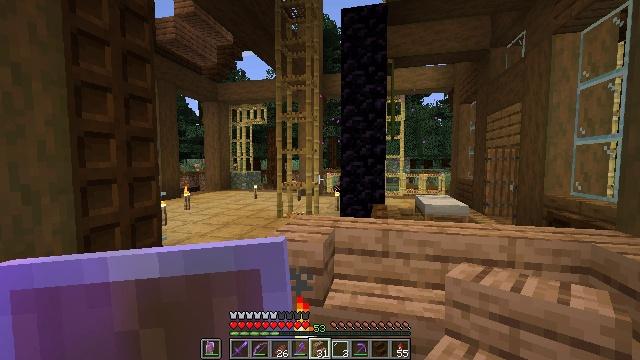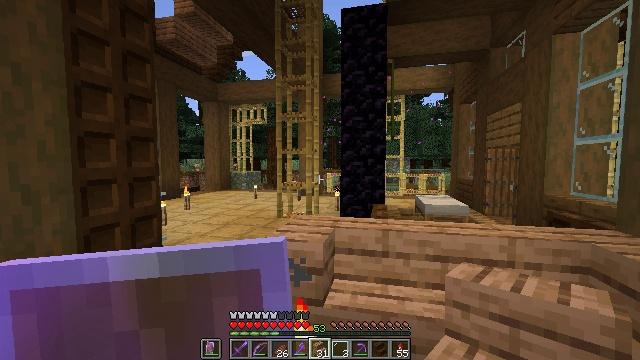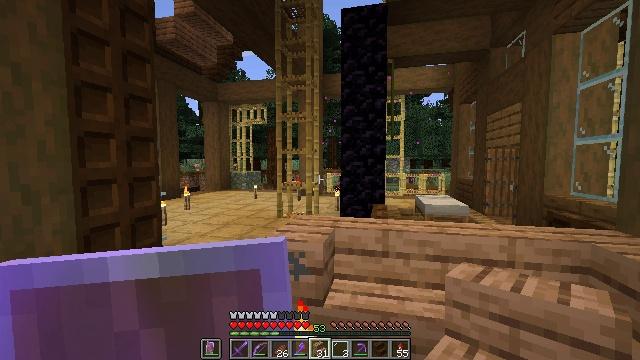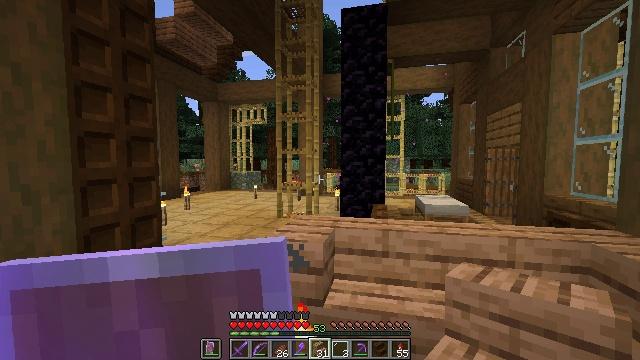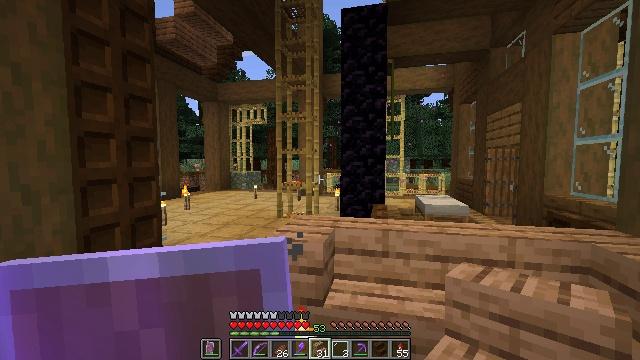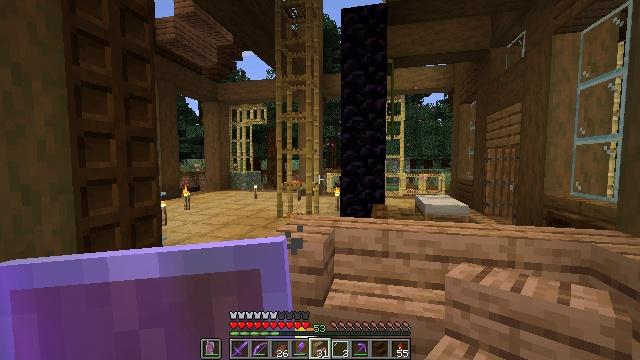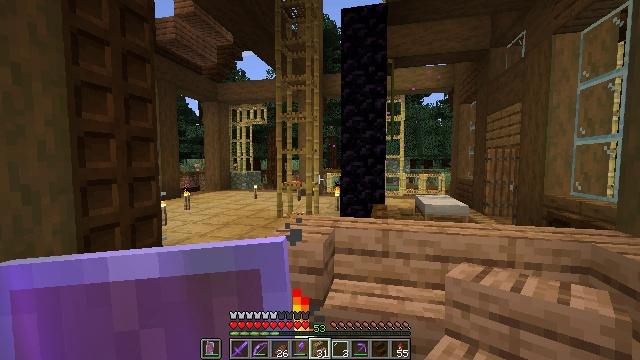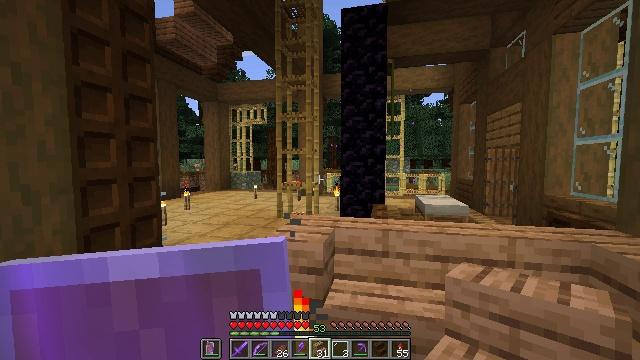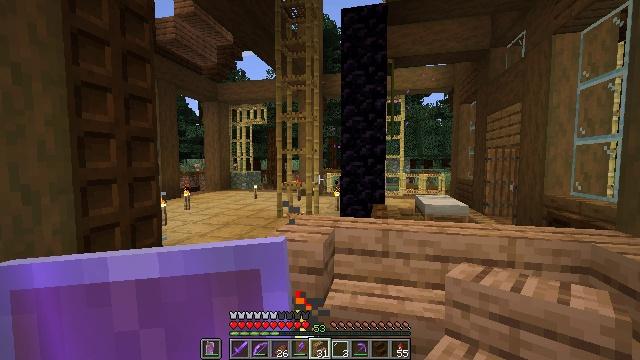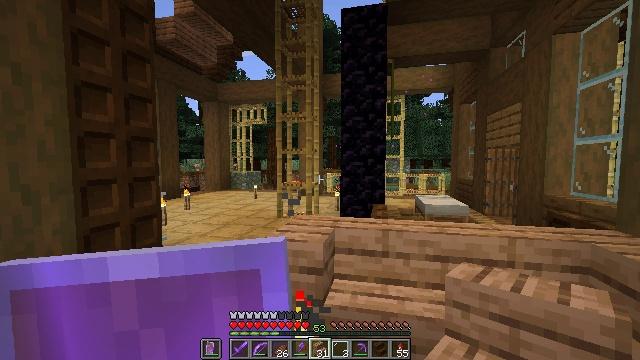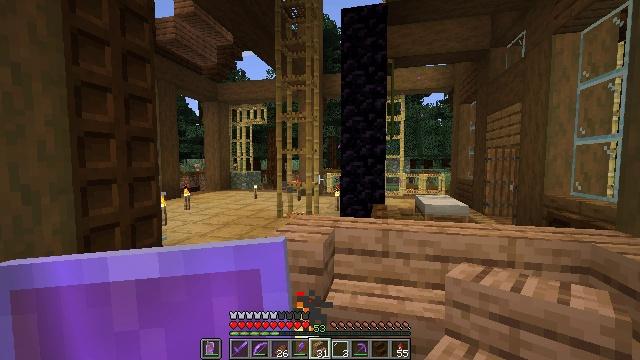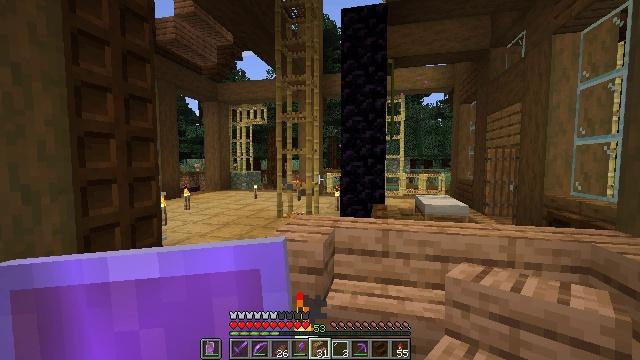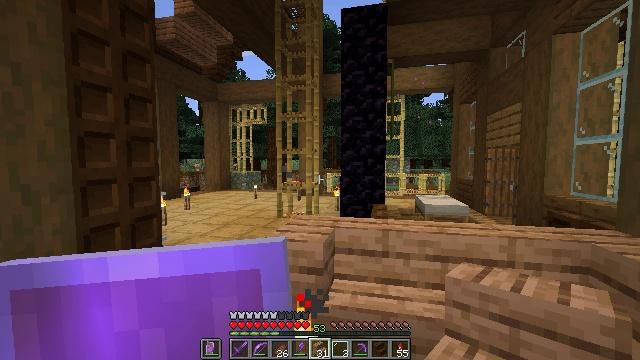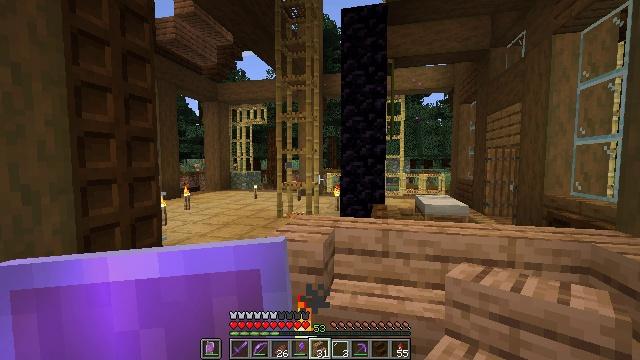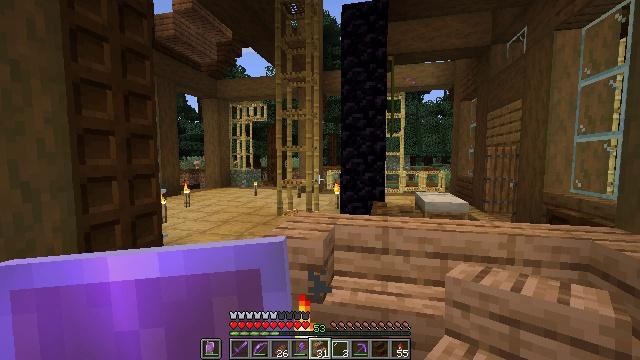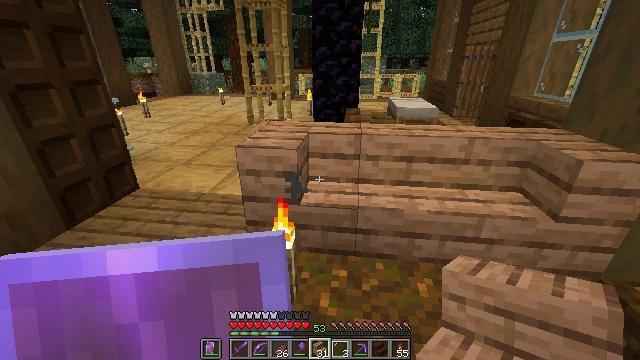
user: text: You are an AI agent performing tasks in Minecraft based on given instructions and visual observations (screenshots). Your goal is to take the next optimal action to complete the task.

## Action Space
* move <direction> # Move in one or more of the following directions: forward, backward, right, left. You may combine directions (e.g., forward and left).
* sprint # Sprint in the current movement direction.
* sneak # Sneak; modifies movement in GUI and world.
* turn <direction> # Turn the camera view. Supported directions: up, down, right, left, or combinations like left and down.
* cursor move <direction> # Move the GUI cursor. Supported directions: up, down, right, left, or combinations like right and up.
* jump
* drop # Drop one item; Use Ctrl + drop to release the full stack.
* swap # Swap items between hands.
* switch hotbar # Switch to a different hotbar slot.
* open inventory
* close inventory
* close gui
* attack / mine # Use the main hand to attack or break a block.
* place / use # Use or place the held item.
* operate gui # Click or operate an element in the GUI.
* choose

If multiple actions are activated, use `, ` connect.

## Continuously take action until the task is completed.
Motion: motion action
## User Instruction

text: Gather the jungle stairs to use elsewhere.
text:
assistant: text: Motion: no_op
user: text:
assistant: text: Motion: no_op
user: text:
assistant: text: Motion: no_op
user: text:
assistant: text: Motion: no_op
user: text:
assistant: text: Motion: no_op
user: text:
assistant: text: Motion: no_op
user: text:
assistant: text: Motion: no_op
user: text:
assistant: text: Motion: no_op
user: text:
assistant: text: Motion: no_op
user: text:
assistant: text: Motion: no_op
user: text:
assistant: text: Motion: no_op
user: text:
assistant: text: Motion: no_op
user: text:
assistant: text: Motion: no_op
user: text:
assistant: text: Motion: no_op
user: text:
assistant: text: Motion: turn right and down
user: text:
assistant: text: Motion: turn right and down
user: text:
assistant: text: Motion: no_op
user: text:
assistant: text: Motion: no_op
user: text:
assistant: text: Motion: no_op
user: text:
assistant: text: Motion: no_op
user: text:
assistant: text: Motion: no_op
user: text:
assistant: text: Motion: no_op
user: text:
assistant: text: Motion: no_op
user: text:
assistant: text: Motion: no_op
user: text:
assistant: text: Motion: no_op
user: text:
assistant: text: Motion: no_op
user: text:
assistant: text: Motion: no_op
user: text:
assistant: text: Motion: no_op
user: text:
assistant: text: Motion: move forward
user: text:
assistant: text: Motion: move forward